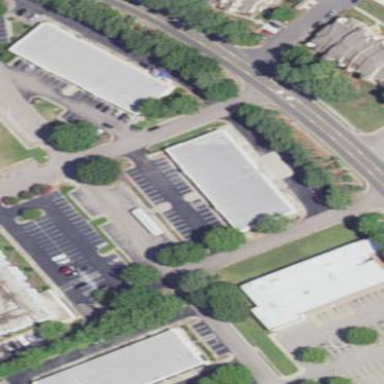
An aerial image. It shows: Commercial building.